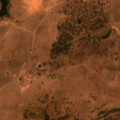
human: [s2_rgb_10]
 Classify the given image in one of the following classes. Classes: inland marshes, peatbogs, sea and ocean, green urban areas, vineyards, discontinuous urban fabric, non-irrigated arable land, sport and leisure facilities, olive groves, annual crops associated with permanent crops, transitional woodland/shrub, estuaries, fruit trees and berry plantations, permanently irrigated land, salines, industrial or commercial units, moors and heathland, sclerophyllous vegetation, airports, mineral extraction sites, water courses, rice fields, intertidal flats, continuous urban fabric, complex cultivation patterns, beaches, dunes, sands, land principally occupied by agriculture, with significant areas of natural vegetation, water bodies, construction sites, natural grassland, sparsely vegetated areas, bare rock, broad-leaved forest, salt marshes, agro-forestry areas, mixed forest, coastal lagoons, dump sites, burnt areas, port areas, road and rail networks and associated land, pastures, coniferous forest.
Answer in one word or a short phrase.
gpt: pastures, agro-forestry areas, water bodies